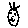
Label: smiley face